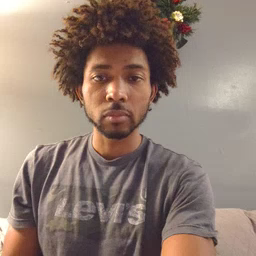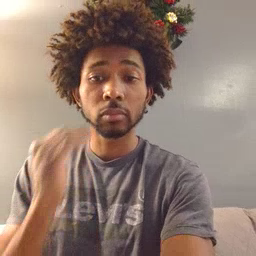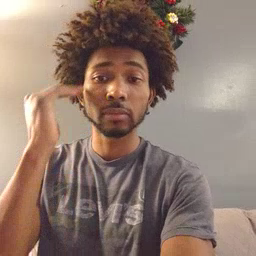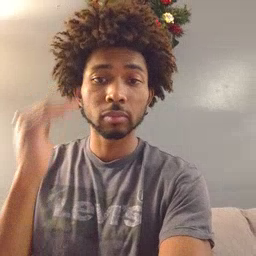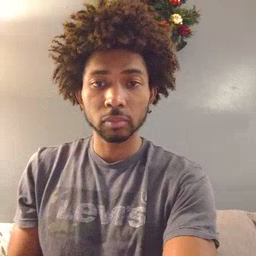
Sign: head